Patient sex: F
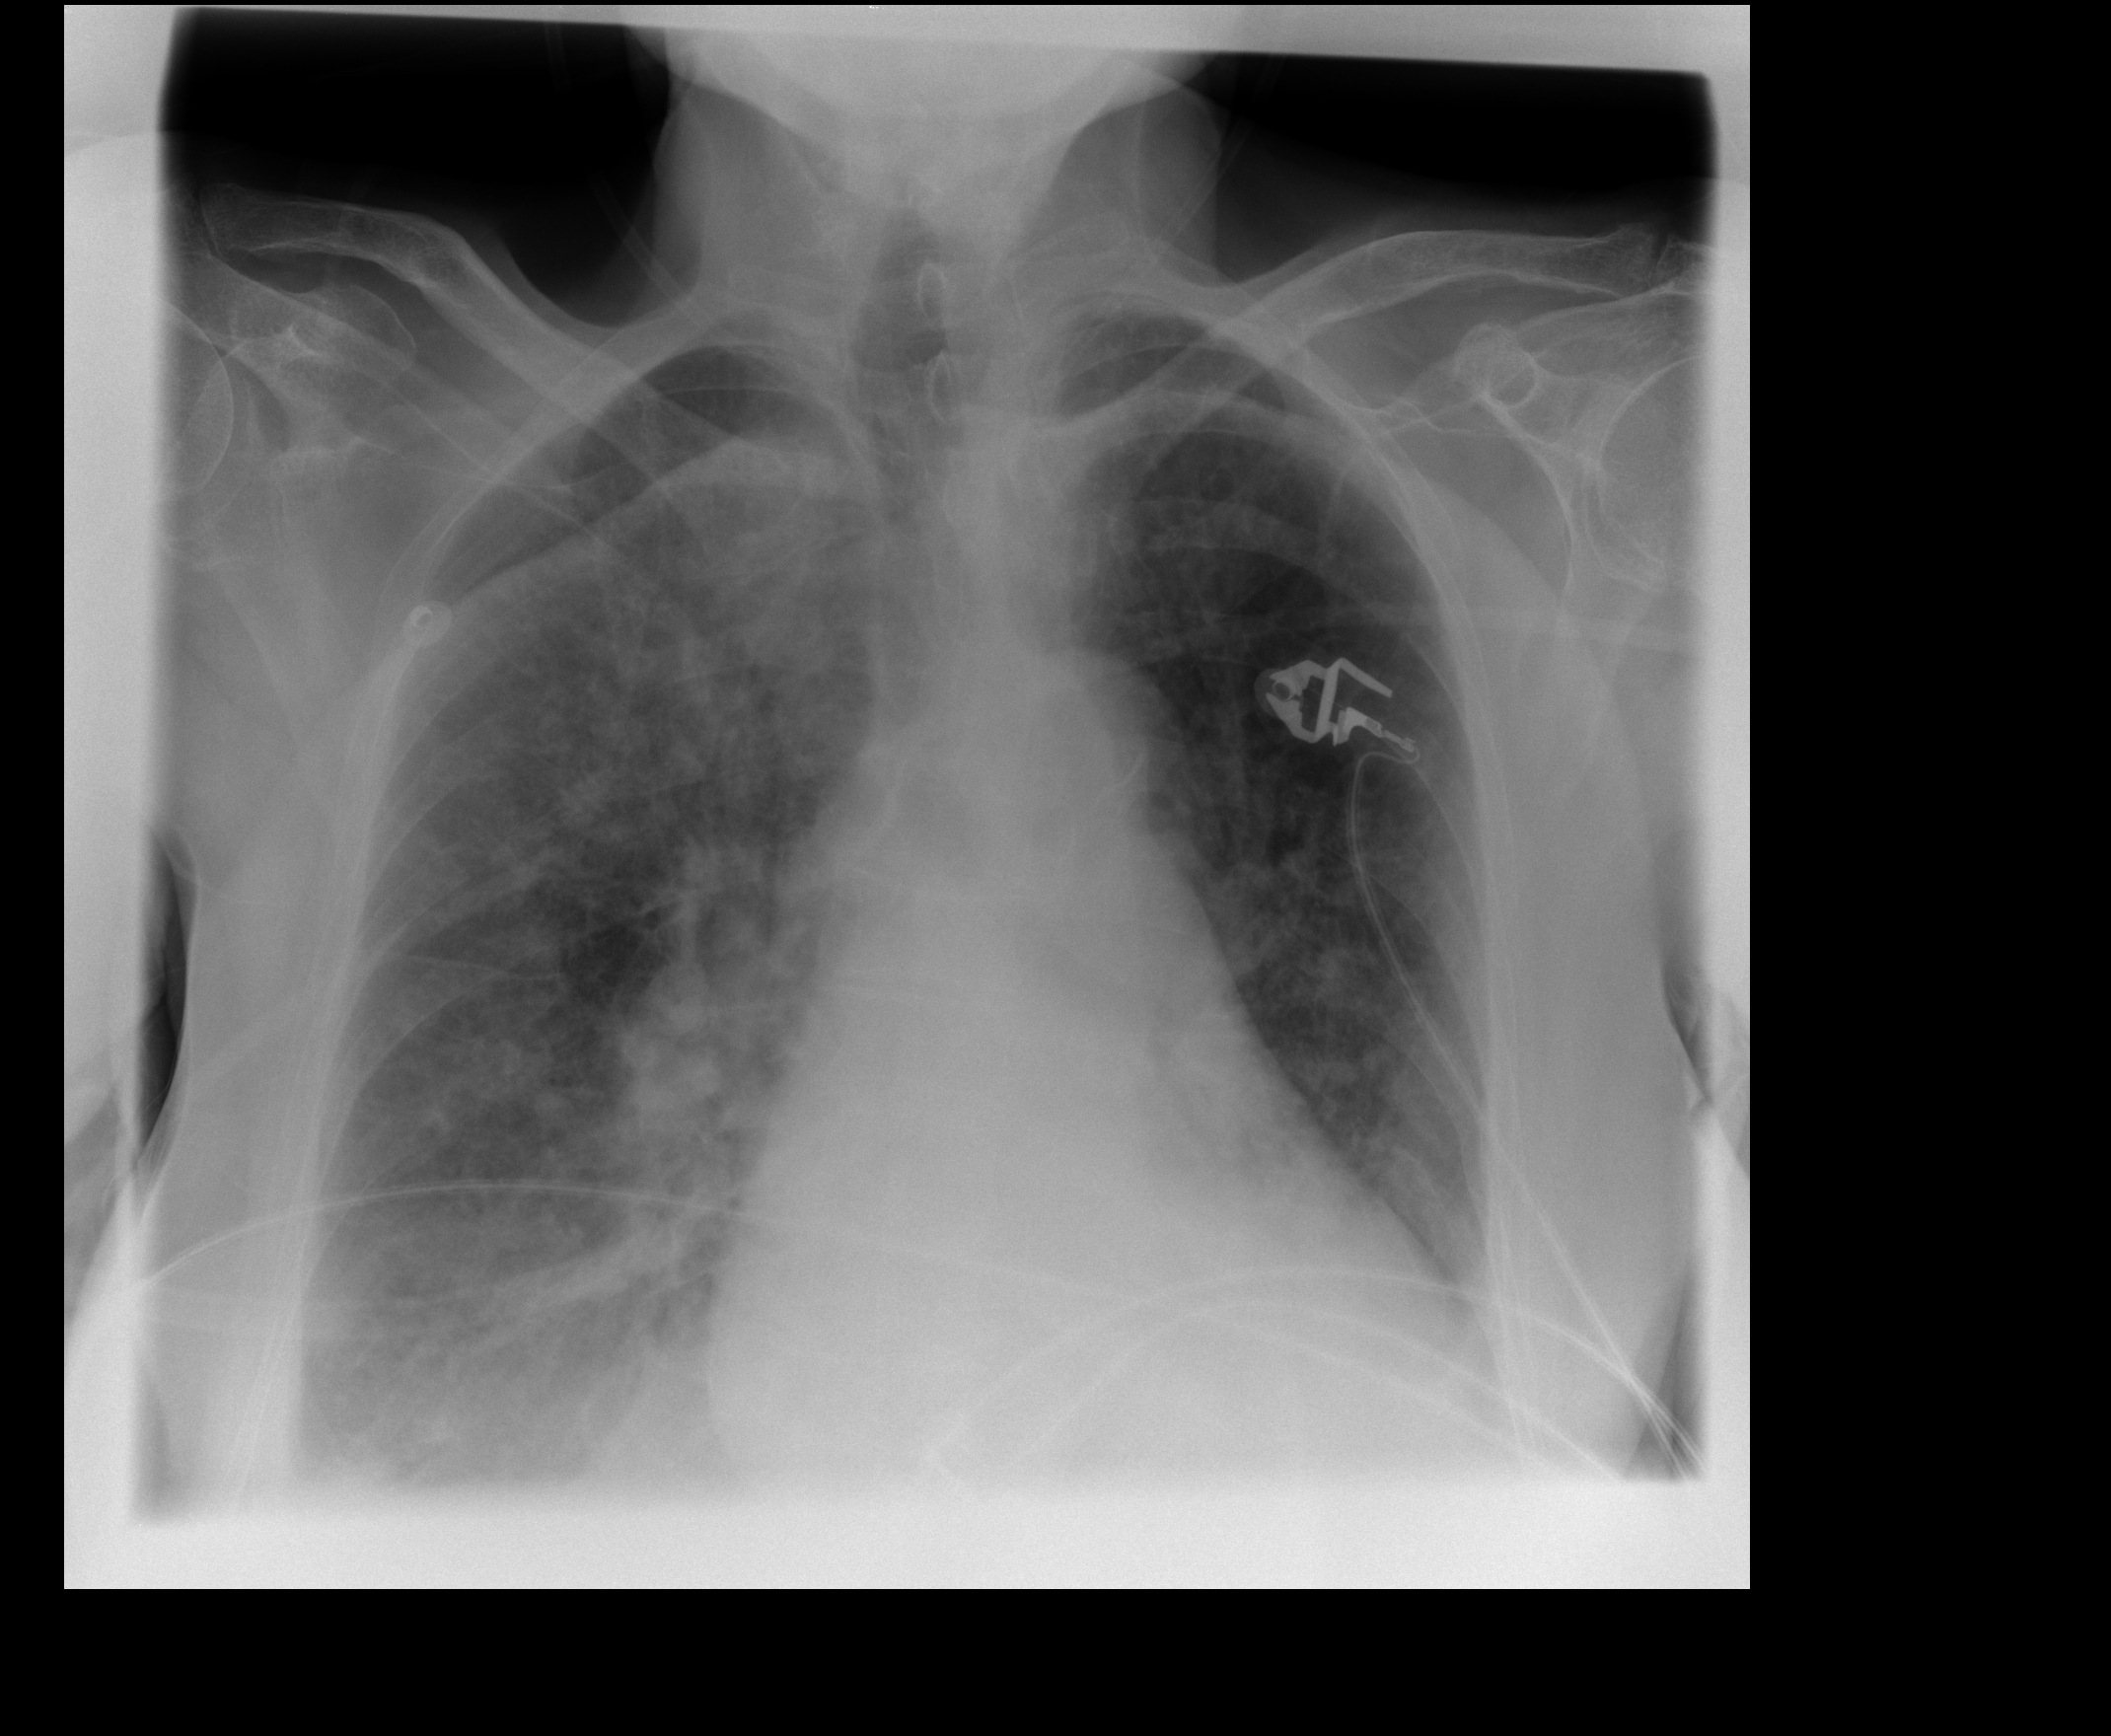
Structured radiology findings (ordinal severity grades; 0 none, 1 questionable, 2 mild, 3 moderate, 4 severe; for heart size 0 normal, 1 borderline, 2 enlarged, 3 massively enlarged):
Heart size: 0
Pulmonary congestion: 1
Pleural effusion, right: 2
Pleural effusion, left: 2
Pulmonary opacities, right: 3
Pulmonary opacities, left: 0
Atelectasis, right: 2
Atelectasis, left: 2